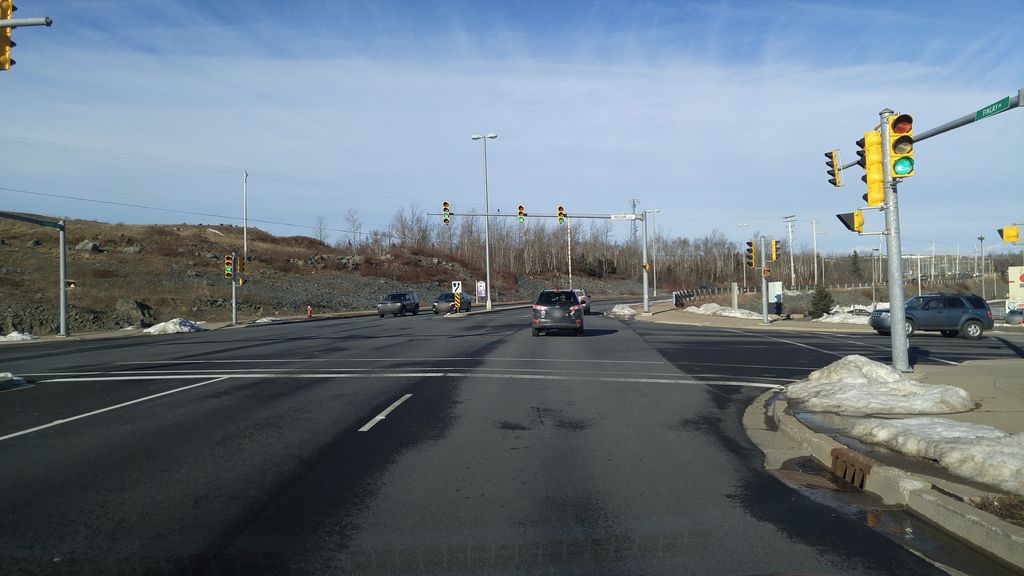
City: halifax